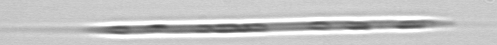
Label: Rhizosolenia